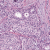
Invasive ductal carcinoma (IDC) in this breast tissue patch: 1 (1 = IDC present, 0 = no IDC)